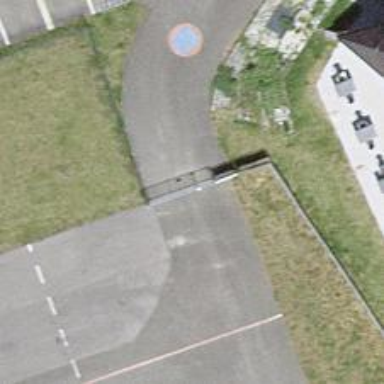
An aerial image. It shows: Gate.